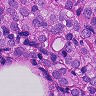
Metastatic tissue present: yes